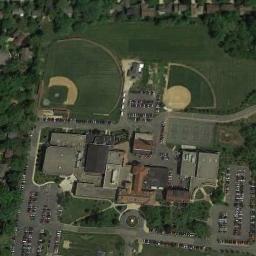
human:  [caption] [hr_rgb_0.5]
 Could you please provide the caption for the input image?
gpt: Two baseball diamonds is next the houses having two parking lats besides the forests .

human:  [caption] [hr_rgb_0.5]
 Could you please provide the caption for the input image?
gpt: There are neat rows of houses near the baseball field .

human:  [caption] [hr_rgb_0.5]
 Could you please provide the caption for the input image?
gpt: Two baseball diamonds of different sizes surrounded by some trees while some parking lots and buildings beside .

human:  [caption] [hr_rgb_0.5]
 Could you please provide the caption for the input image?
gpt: There are two baseball diamonds in the middle of grass with many buildings and bushy trees beside .

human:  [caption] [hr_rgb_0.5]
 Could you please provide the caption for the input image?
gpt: Numerous buildings of different shapes are beside the baseball diamond .